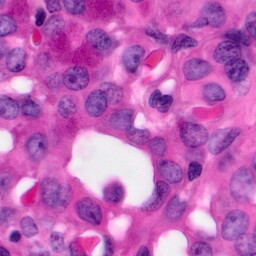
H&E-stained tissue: Pancreatic